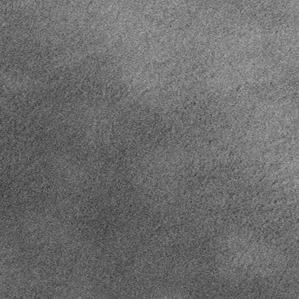
Label: frost